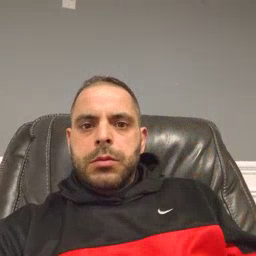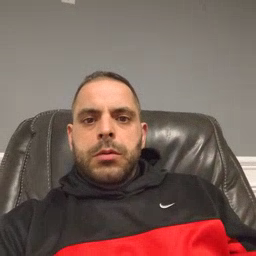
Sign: listen